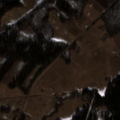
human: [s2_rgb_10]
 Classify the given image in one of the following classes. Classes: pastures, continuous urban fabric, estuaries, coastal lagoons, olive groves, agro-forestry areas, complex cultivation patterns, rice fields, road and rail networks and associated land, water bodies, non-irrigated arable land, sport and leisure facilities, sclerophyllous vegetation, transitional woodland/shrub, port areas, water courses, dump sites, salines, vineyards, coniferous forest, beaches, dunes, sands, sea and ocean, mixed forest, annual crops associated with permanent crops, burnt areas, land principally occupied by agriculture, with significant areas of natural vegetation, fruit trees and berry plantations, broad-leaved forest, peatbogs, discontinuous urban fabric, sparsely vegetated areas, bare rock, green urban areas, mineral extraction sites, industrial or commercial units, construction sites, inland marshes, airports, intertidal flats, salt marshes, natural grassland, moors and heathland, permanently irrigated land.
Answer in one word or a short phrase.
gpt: pastures, broad-leaved forest, mixed forest